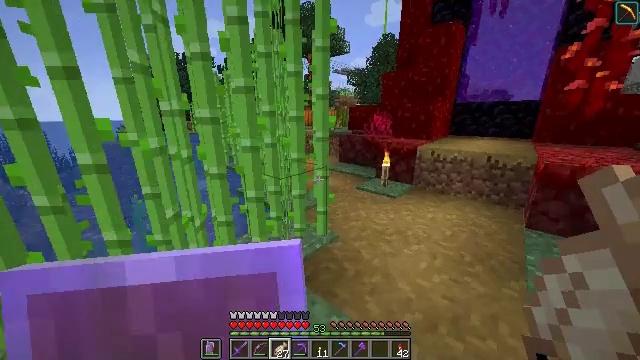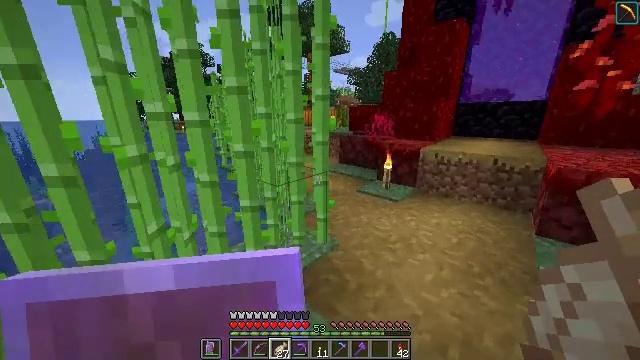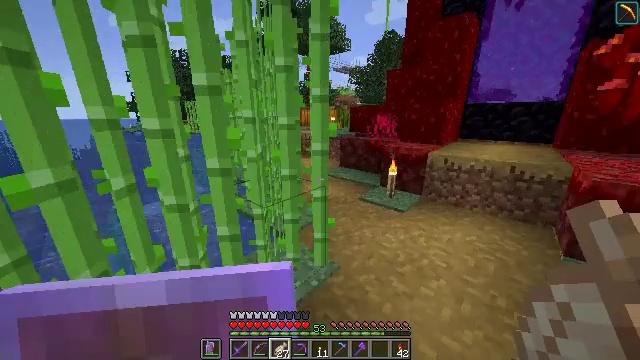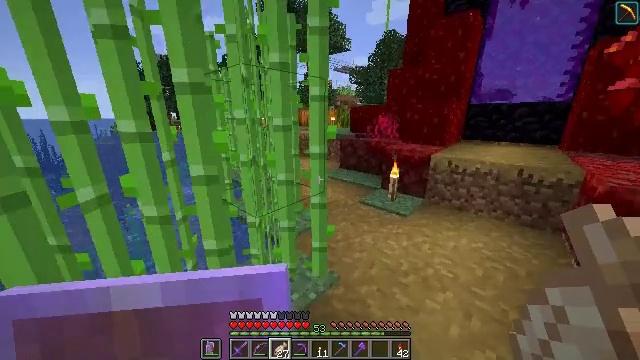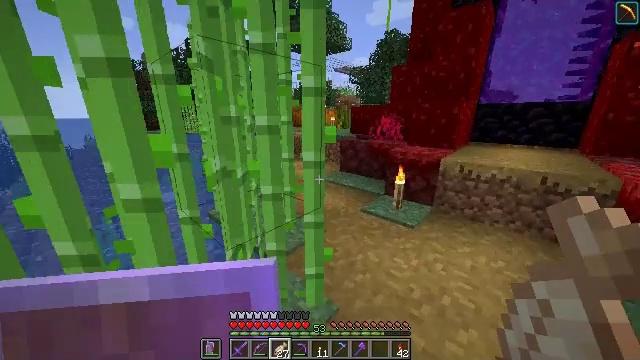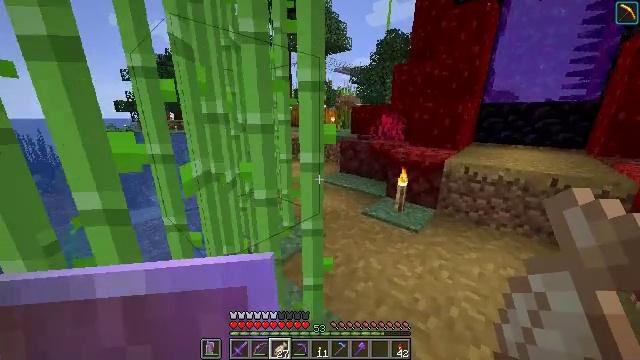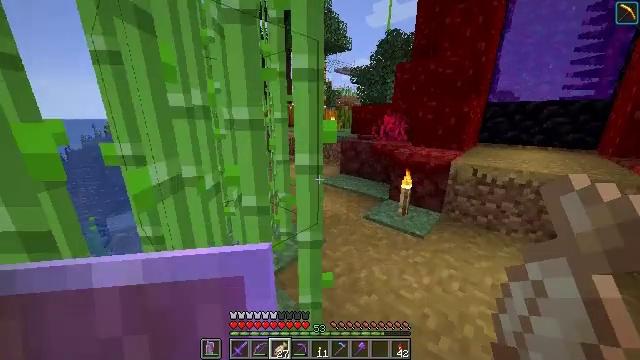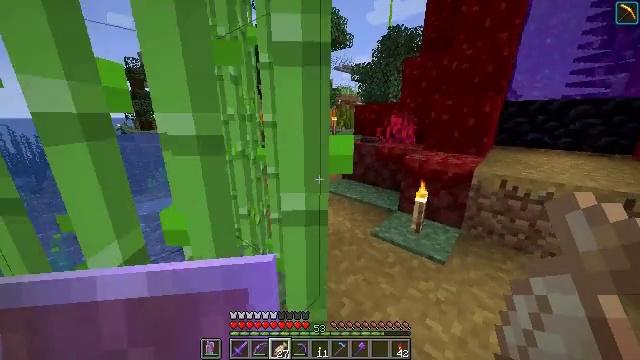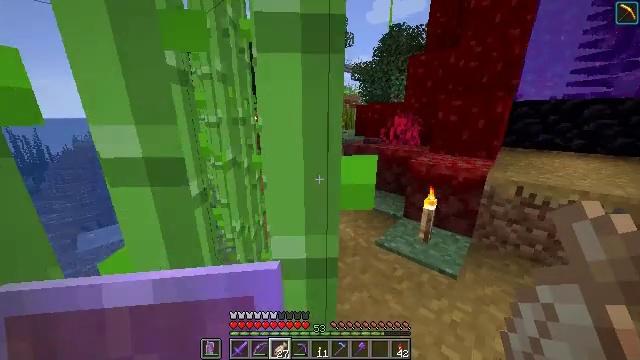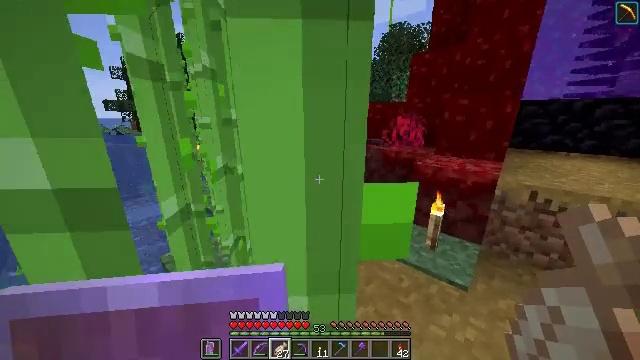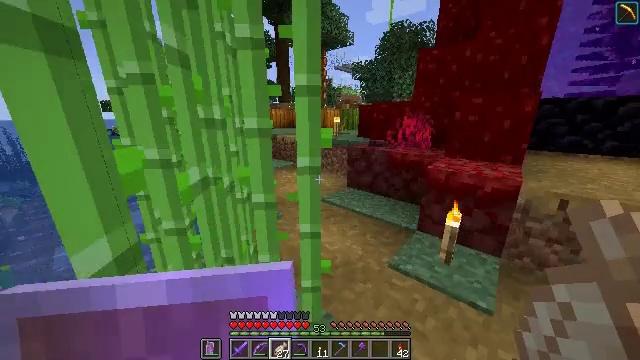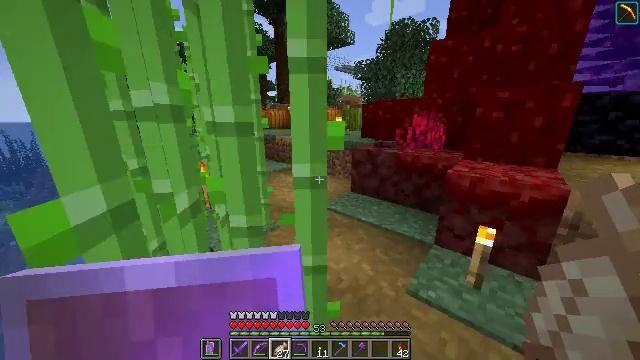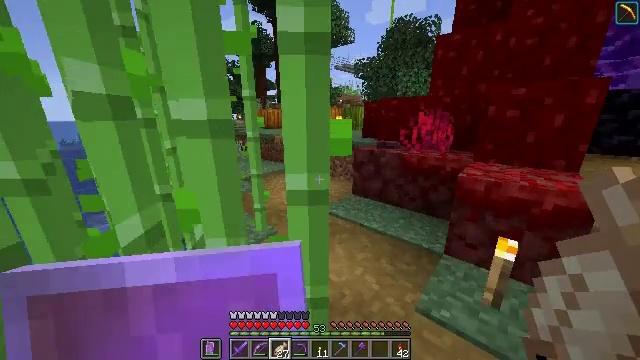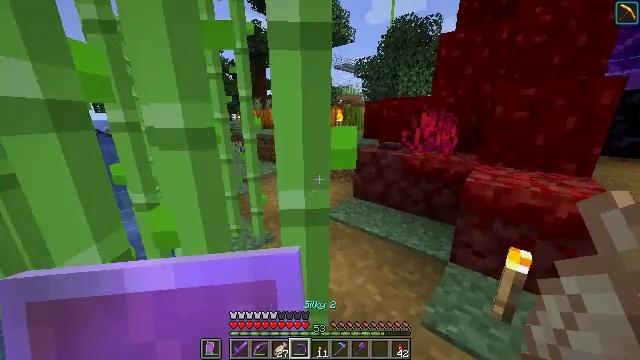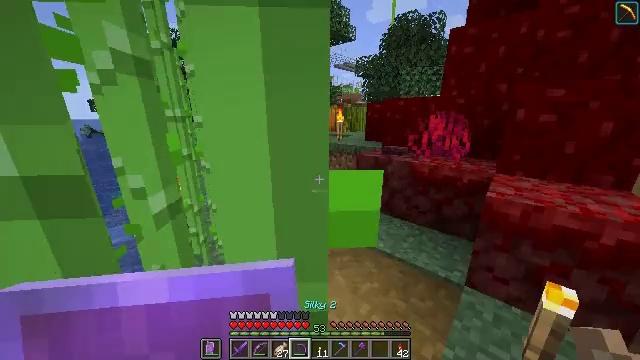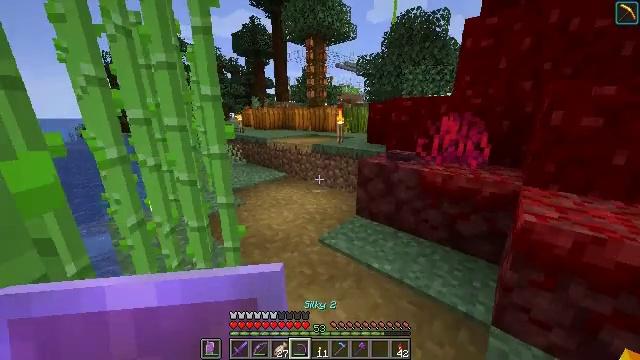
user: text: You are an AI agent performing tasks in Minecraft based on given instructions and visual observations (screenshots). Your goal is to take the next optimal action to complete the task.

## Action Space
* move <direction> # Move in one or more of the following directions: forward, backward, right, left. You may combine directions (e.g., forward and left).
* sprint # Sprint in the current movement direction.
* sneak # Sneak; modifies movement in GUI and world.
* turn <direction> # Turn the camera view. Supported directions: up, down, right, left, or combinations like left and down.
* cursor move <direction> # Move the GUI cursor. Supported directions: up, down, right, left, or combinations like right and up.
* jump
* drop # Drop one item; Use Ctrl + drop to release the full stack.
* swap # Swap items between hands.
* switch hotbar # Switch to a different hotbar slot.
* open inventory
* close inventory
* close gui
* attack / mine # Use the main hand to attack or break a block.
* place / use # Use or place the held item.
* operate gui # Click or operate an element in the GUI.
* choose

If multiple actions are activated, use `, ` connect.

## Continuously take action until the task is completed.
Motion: motion action
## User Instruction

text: Attack the warped wart block to obtain it.
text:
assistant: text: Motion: move forward, sprint
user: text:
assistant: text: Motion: move forward, sprint
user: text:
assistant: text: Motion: move forward, sprint
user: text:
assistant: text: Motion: move forward, sprint
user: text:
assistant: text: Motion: move forward, sprint
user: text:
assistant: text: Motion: move forward, sprint
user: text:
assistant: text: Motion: move forward, sprint
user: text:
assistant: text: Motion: move forward, sprint
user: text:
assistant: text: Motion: move forward, sprint
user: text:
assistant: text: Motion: move forward, sprint
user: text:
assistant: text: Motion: move forward, sprint
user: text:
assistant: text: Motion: move forward, sprint
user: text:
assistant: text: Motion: move forward, sprint
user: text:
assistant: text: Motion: move forward, sprint
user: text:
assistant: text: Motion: move forward, sprint
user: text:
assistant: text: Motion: move forward, sprint
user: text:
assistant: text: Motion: move forward, sprint
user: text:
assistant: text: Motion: move forward, sprint
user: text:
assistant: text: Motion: move forward, sprint
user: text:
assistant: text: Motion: move forward, sprint
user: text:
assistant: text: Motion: move forward, sprint, turn left
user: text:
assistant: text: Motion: move forward, sprint
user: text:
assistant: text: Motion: move forward, sprint
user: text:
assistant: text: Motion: move forward, sprint
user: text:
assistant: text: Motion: move forward, sprint, turn left
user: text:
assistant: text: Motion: move forward, sprint, turn left
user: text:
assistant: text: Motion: move forward, sprint, turn left
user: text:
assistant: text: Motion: move forward, sprint
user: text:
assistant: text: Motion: move forward, sprint
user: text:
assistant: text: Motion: move forward, sprint